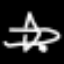
Label: airplane